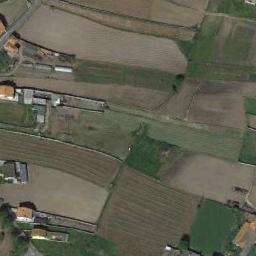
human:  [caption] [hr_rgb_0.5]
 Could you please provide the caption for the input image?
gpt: There is a path between the terraces leading to a building .

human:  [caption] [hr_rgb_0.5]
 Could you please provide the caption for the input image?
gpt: Many irregularly shaped brown and green mixed farm fields .

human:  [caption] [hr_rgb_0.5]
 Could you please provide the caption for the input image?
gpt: The green and bare terrace is next to some houses .

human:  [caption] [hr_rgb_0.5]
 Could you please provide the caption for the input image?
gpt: There are several buildings on the terrace .

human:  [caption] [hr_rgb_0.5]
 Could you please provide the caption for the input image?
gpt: There are some buildings beside the terraces .